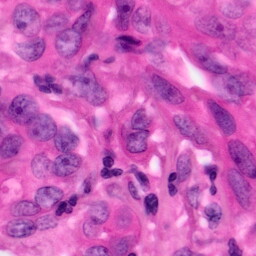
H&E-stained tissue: Pancreatic